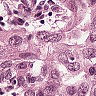
Metastatic tissue present: yes